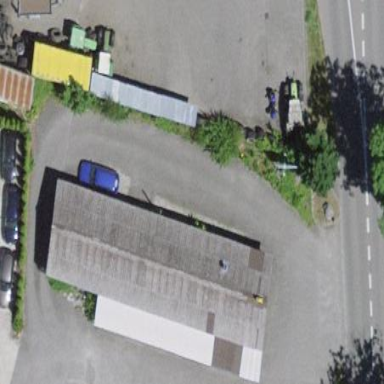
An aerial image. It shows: Building that is pub.